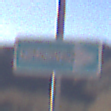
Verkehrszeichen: EinbahnstrasseRechtsweisend
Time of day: Midday
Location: Outdoor (Nature)
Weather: Clear
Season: NotSpecified
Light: Natural